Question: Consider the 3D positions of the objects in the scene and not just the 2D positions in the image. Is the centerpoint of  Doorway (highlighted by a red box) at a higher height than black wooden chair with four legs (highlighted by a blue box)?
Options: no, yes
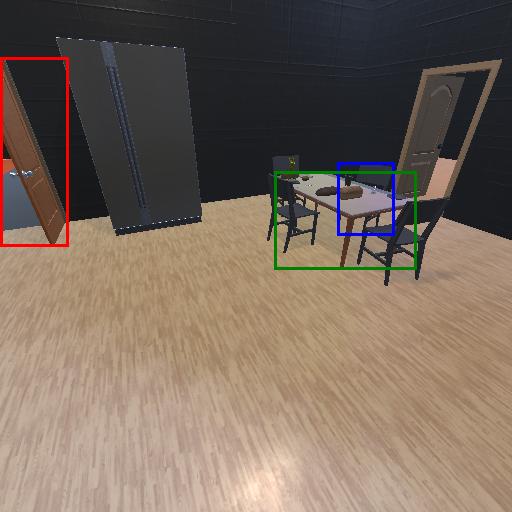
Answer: no